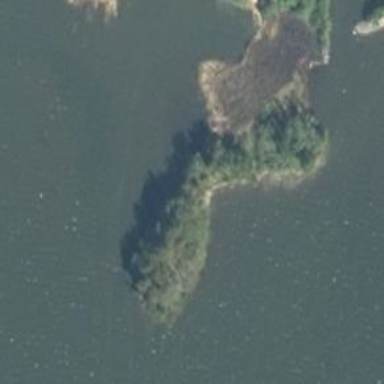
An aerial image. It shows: Islet.